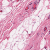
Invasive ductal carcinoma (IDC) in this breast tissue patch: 0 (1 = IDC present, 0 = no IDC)